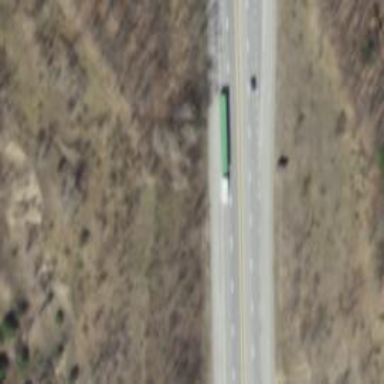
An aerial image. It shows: This image shows trunk highway that functions as expressway.